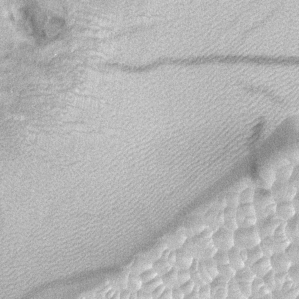
Label: frost